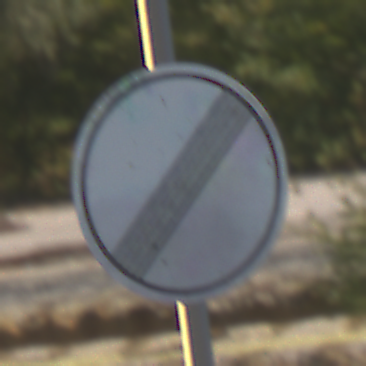
Verkehrszeichen: EndeSaemtlicherBegrenzungen
Umgebung: Outdoor, Nature
Tageszeit: Midday
Wetter: Clear
Licht: Natural
Jahreszeit: Summer
Kontrast: HighContrast